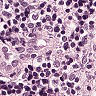
Metastatic tissue present: no